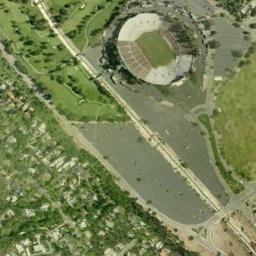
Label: stadium